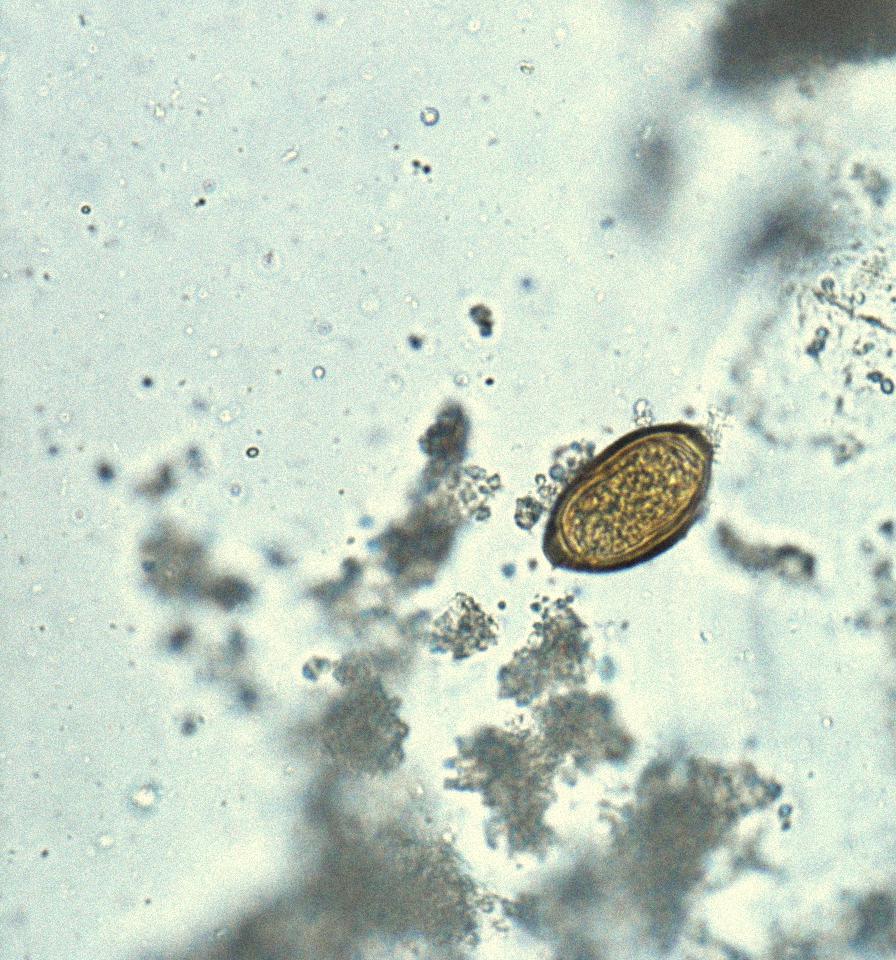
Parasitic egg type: Trichuris trichiura